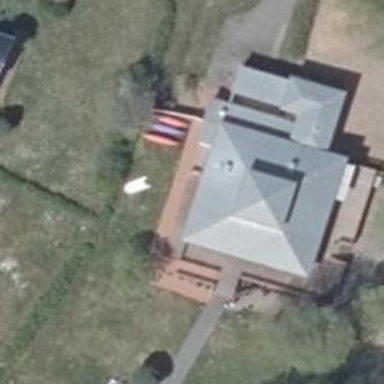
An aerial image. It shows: Building with pyramidal roof. The roof shape is pyramidal.